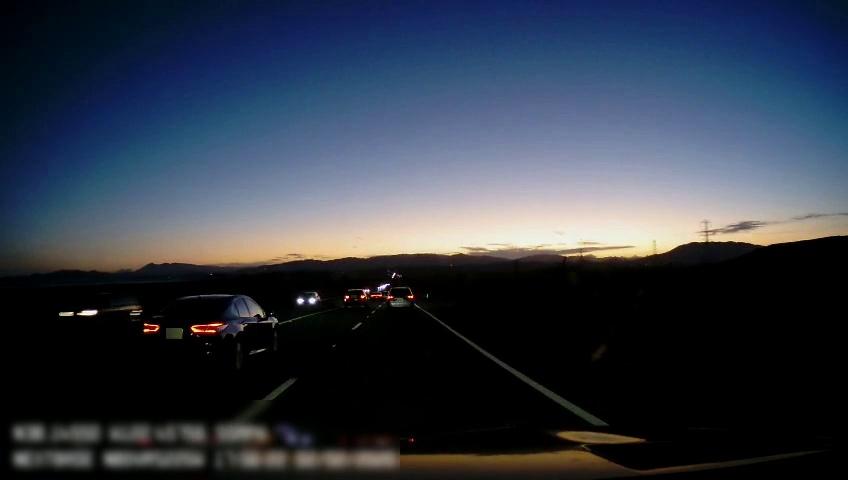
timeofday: Dusk/Dawn/Twilight
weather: Sunny
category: Drivable Space
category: Vehicles | SUV
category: Vehicles | Car
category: Vehicles | Car
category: Vehicles | SUV
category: Vehicles | SUV
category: Vehicles | Car
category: Lanes | Alternate Lane
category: Lanes | Current Lane
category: Lanes | Current Lane